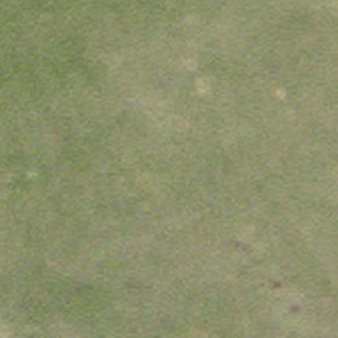
Label: other